Question: i try to get this picture at the top of my app as an "titlebar".
So i want that it repeats itself. But i am a little bit stuck here.

I have this code in my background.xml:
'''
<?xml version="1.0" encoding="utf-8"?>
<bitmap xmlns:android="http://schemas.android.com/apk/res/android"
android:src="@drawable/topbar"
android:tileMode="repeat" />
'''
and this is my layout:
'''
<RelativeLayout xmlns:android="http://schemas.android.com/apk/res/android"
xmlns:tools="http://schemas.android.com/tools"
android:layout_width="match_parent"
android:layout_height="match_parent"
android:layout_margin="0dp"
android:layout_marginBottom="0dp"
android:layout_marginLeft="0dp"
android:layout_marginRight="0dp"
android:layout_marginStart="0dp"
android:layout_marginTop="0dp"
android:background="@drawable/bgColor"
android:gravity="top"
android:paddingBottom="@dimen/activity_vertical_margin"
android:paddingLeft="@dimen/activity_horizontal_margin"
android:paddingRight="@dimen/activity_horizontal_margin"
android:paddingTop="@dimen/activity_vertical_margin"
tools:context=".MainActivity" >
....
<ImageView
android:id="@+id/imageView2"
android:layout_width="wrap_content"
android:layout_height="wrap_content"
android:scaleType="fitXY"
android:src="@drawable/topbar" />
</RelativeLayout>
'''
Does anyone know how to do so?
Thanks.
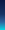
Answer: You need to set the width of ImageView as 'match_parent'. That will do it. But you can also do that with 9patch images. For more information check out this <URL>.
Here is the layout with repeated background image. You need to set the src of ImageView as background.xml. And the reason there is a space between the image parent layout is that parent has padding. If you remove it, it will be fine as well.
'''
<RelativeLayout xmlns:android="http://schemas.android.com/apk/res/android"
xmlns:tools="http://schemas.android.com/tools"
android:layout_width="match_parent"
android:layout_height="match_parent"
android:layout_margin="0dp"
android:layout_marginBottom="0dp"
android:layout_marginLeft="0dp"
android:layout_marginRight="0dp"
android:layout_marginStart="0dp"
android:layout_marginTop="0dp"
android:gravity="top"
tools:context=".MainActivity" >
<ImageView
android:id="@+id/imageView2"
android:layout_width="match_parent"
android:layout_height="wrap_content"
android:scaleType="fitXY"
android:src="@drawable/background" />
</RelativeLayout>
'''